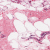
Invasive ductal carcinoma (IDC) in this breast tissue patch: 0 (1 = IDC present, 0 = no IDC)